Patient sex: F
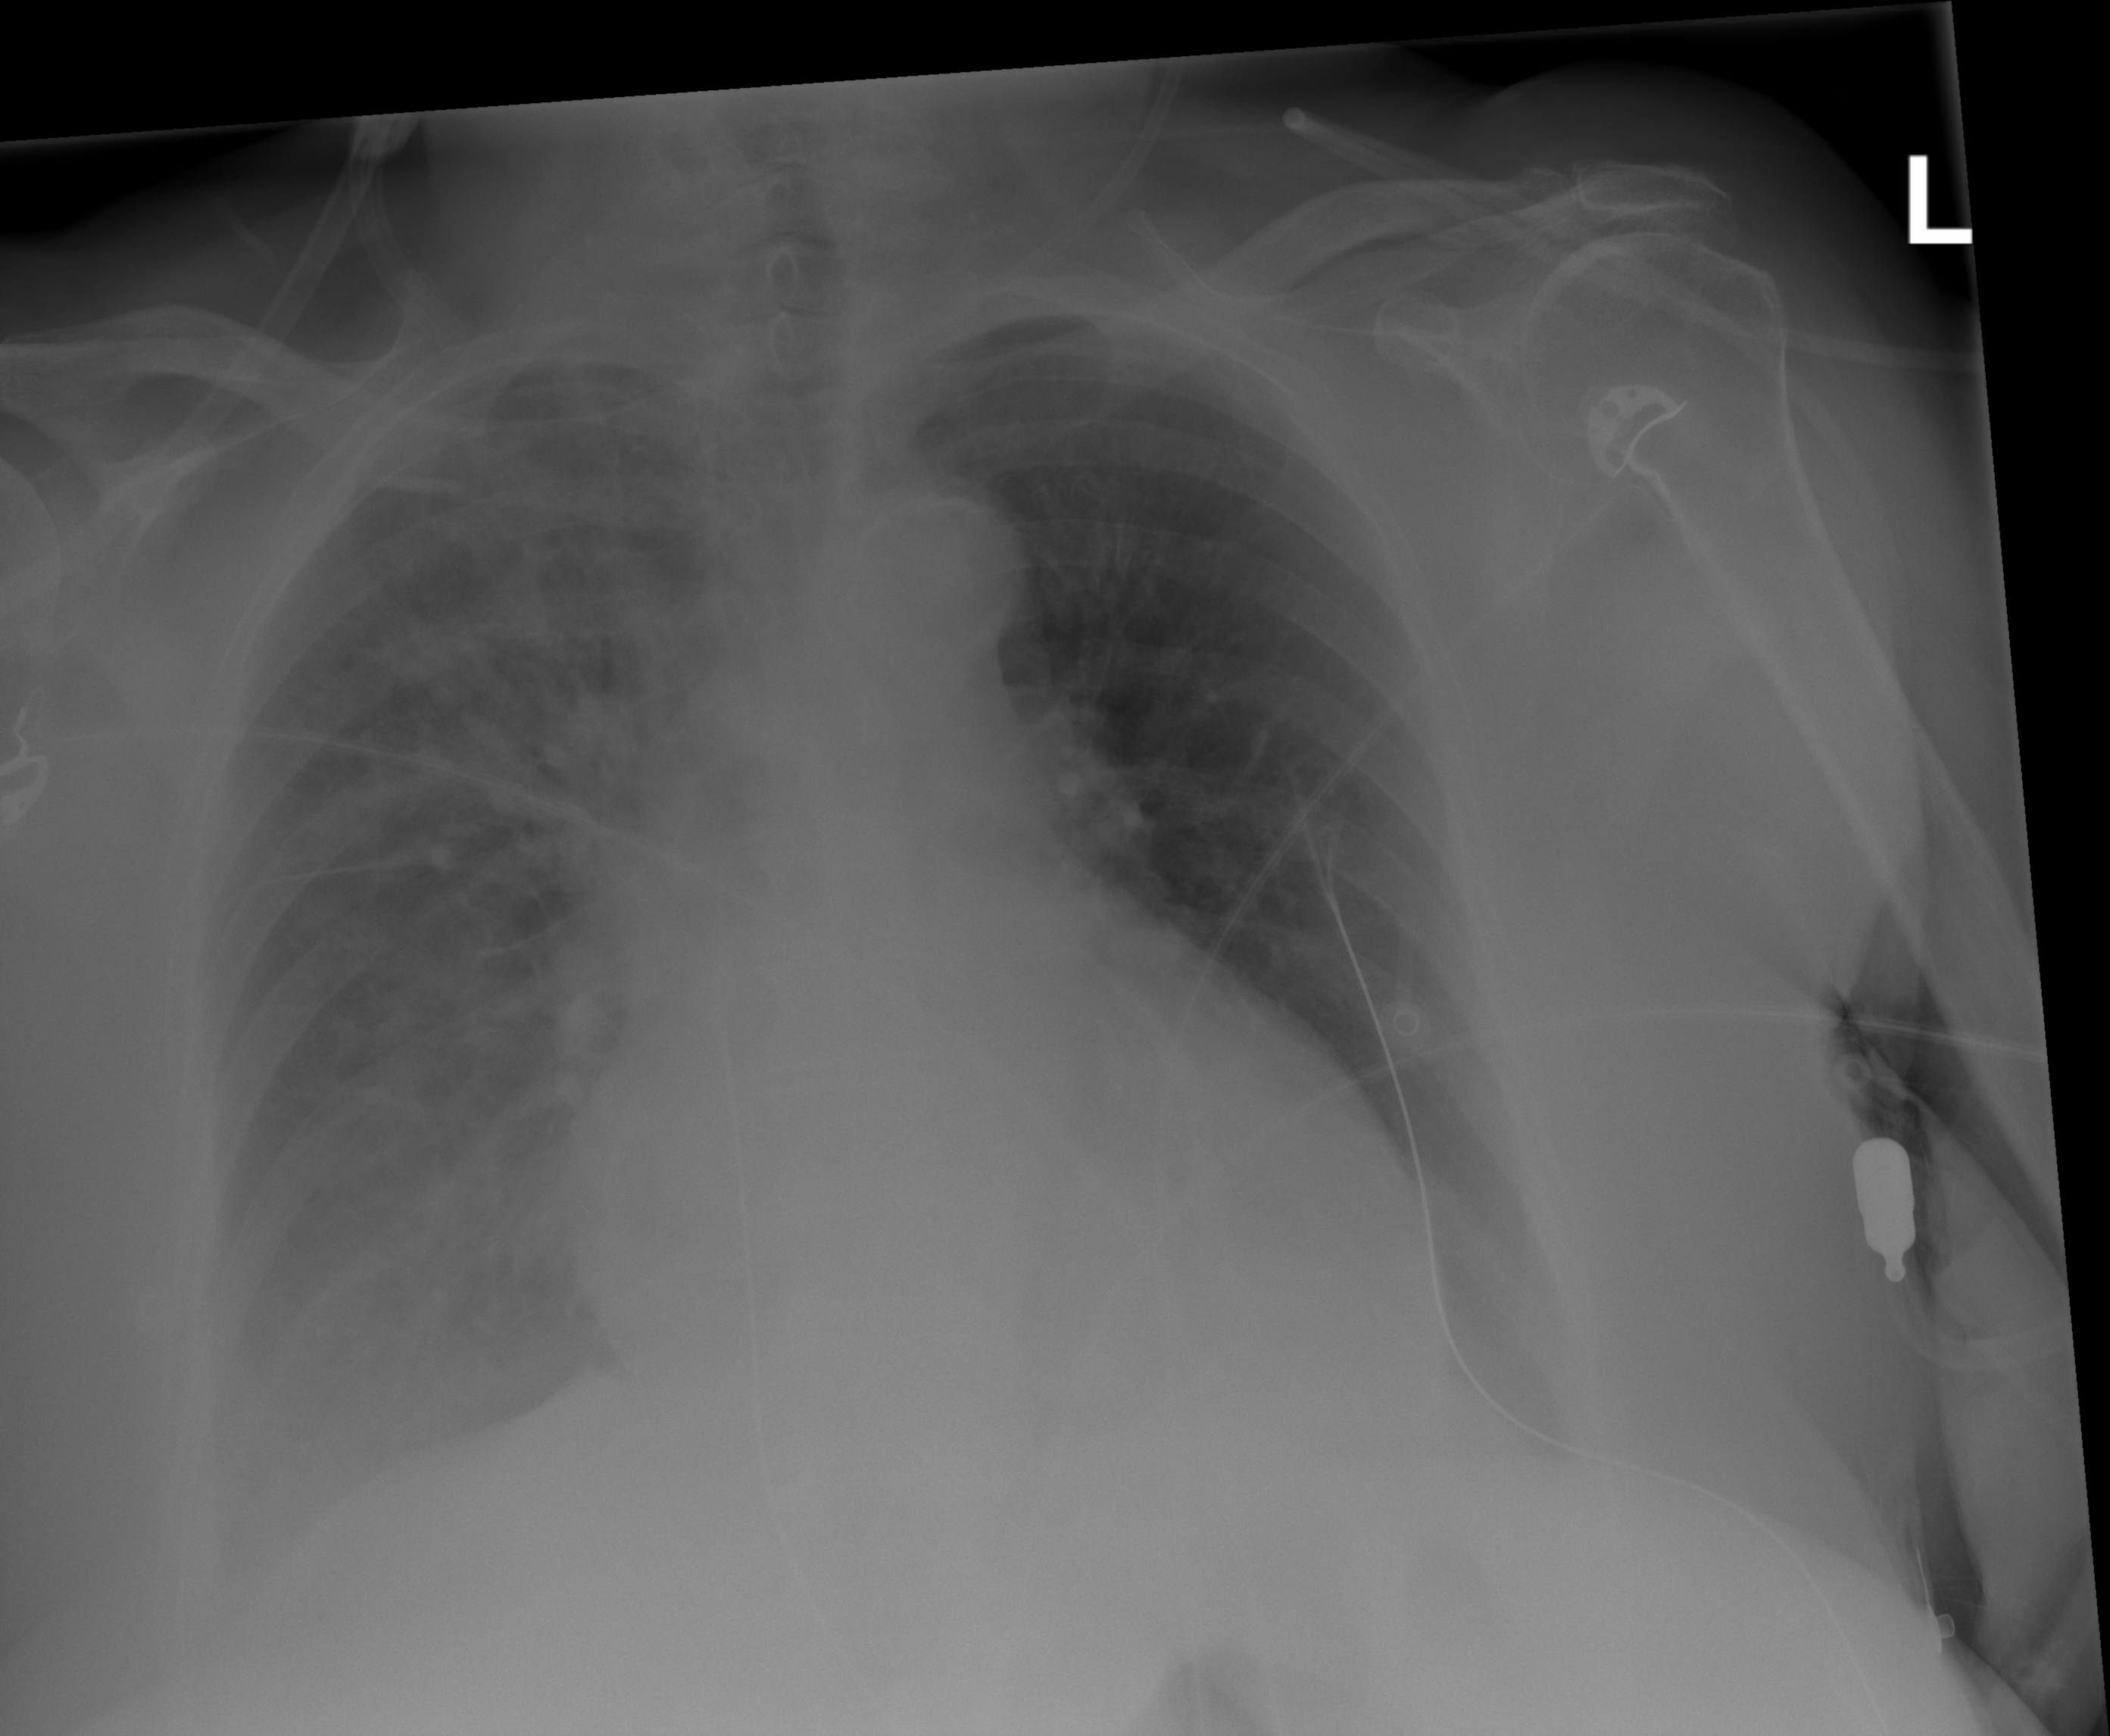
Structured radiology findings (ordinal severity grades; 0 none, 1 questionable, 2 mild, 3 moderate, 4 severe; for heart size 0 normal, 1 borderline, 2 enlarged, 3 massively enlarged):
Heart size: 2
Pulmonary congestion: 2
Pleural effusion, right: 2
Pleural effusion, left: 2
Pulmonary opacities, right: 2
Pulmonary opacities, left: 0
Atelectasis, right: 2
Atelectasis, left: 2